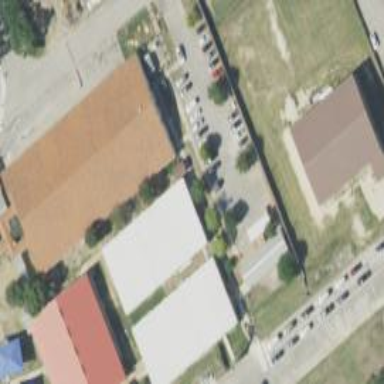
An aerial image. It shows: Parking area.